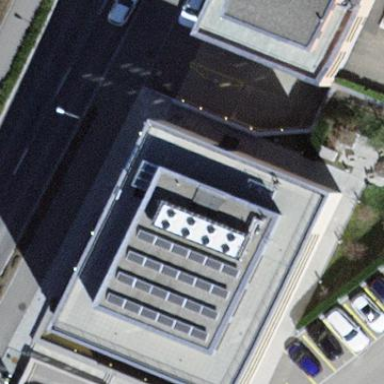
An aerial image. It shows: Commercial building.